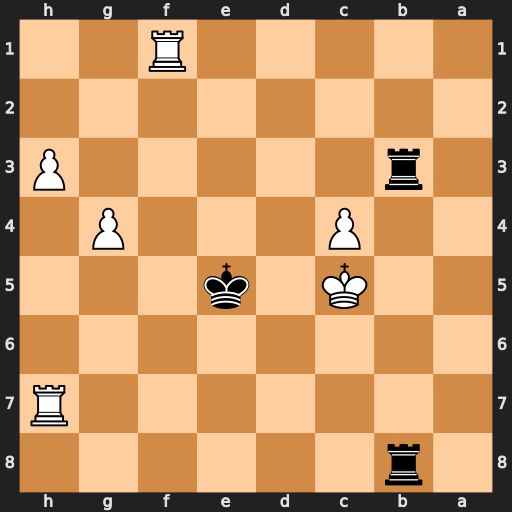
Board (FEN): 1r6/7R/8/2K1k3/2P3P1/1r5P/8/5R2
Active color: b
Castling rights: -
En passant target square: -
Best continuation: Rc8+ Rc7 Rxc7#